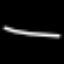
Label: line